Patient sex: M
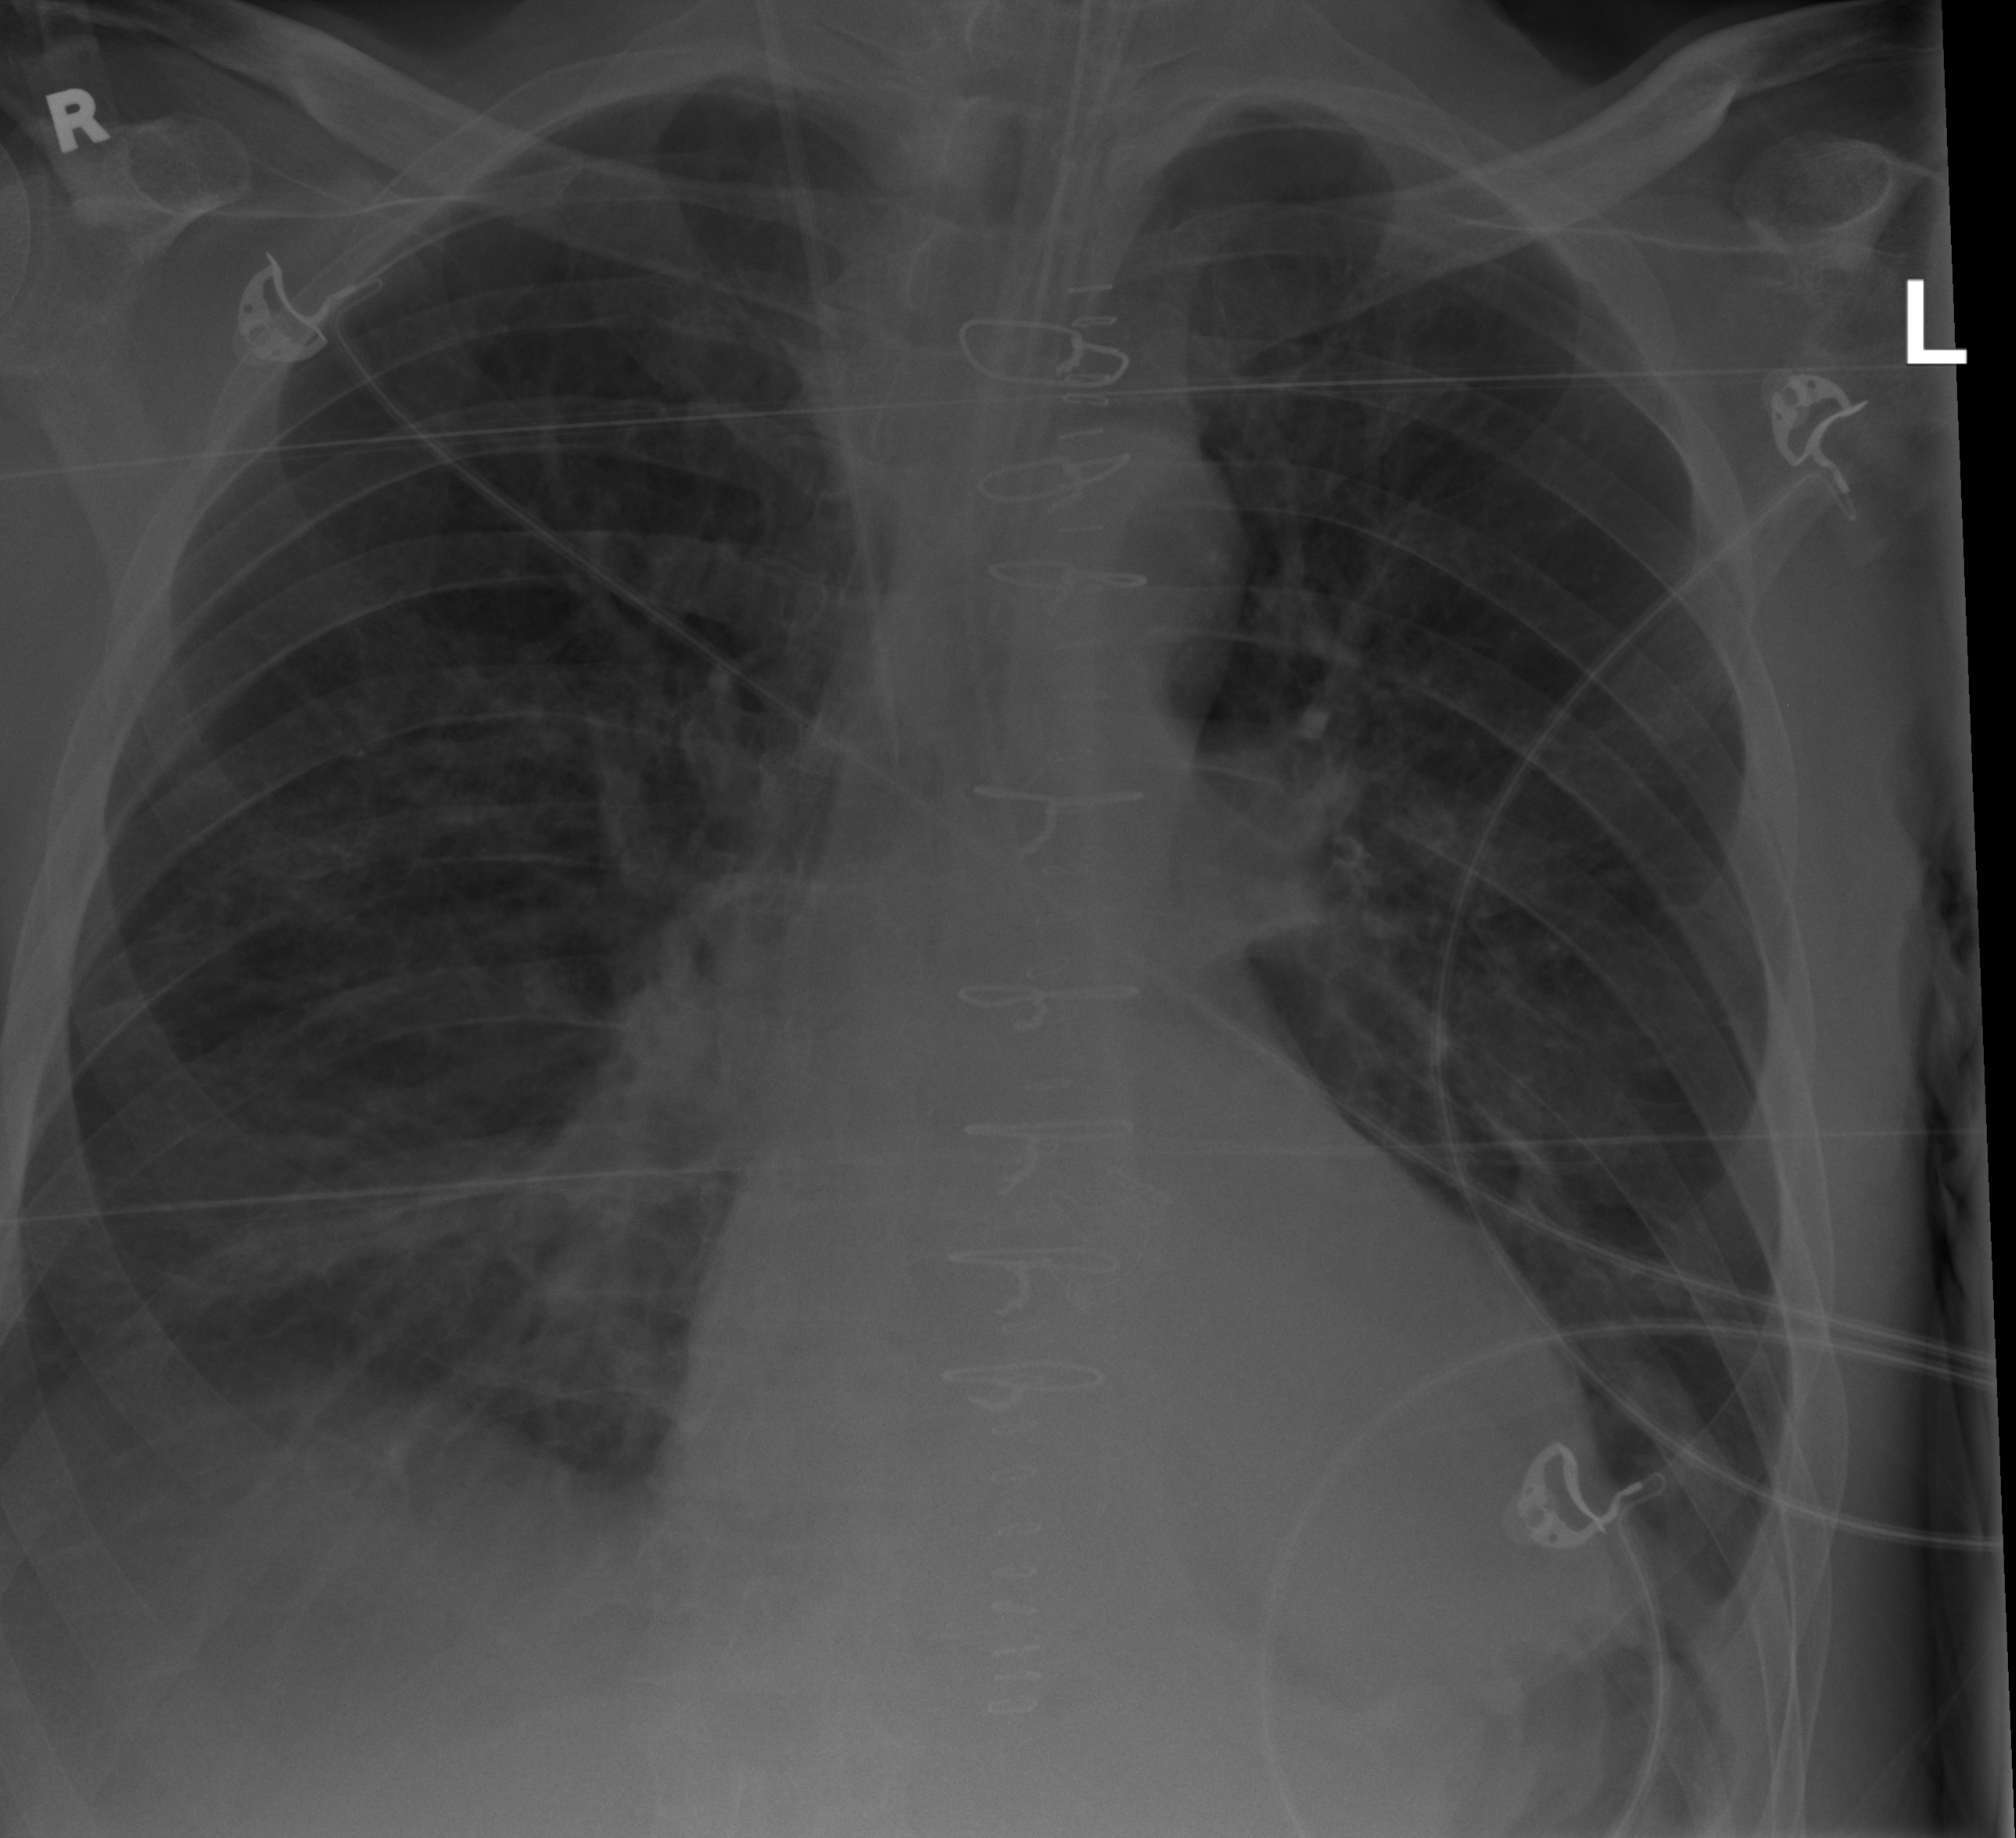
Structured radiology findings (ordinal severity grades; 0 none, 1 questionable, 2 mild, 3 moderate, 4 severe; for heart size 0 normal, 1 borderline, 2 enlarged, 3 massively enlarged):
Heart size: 0
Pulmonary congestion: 0
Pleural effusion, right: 2
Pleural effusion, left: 1
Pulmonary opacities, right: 1
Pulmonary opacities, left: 0
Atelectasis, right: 2
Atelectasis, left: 2